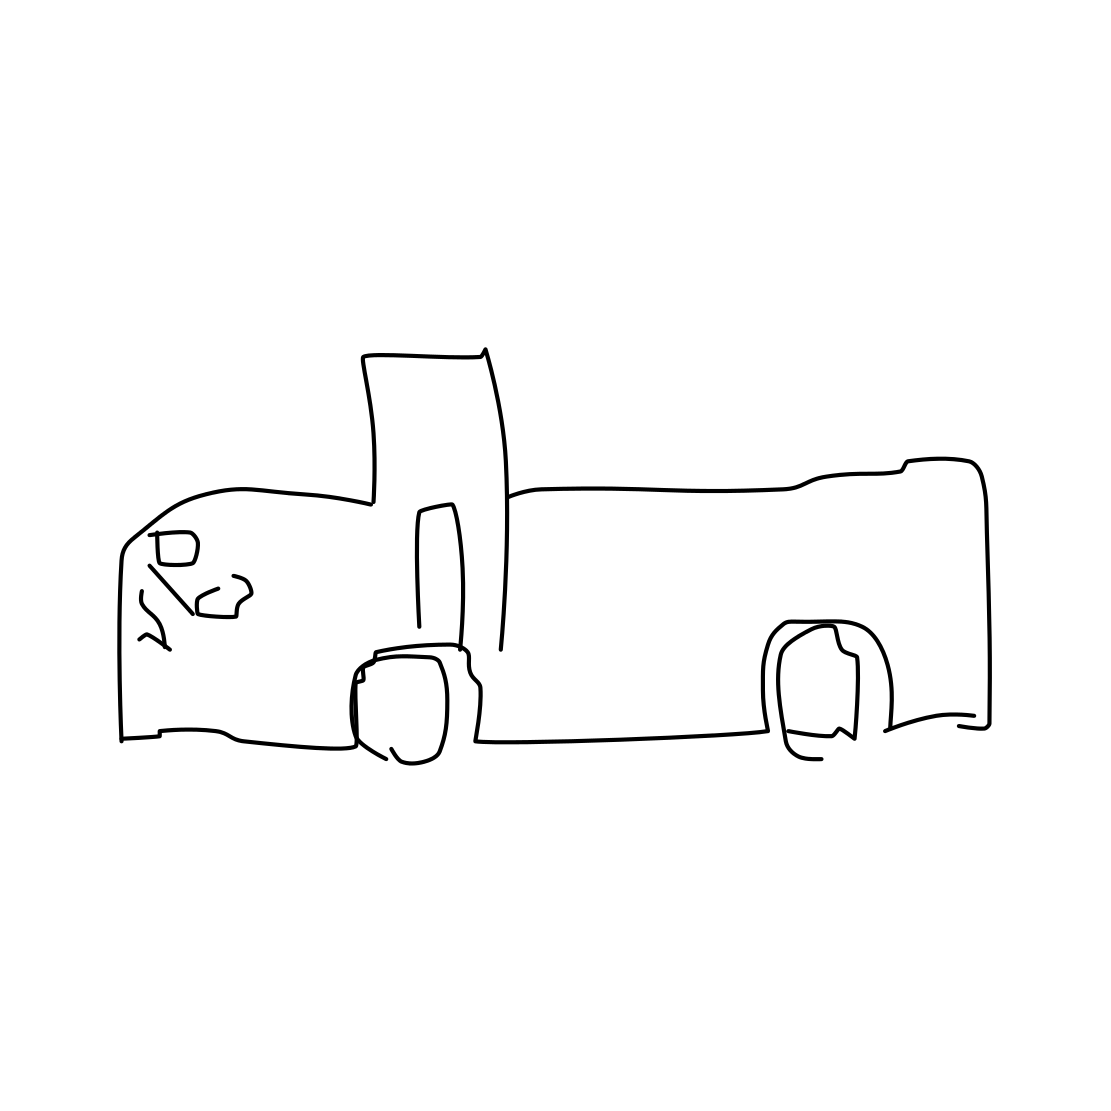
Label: truck